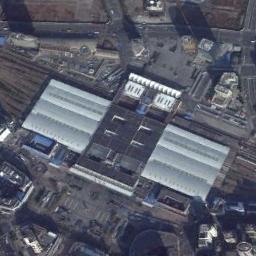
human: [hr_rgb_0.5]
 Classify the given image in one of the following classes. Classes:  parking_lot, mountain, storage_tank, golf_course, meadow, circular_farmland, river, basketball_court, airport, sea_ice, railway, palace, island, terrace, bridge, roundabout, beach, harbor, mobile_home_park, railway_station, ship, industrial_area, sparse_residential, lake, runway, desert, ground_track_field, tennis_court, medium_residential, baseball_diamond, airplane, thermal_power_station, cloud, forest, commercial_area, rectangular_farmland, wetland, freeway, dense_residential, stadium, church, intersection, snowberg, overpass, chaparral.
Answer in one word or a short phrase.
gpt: railway_station